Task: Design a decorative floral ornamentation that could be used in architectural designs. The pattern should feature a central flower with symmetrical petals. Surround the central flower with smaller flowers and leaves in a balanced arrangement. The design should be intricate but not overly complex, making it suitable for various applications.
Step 1047:
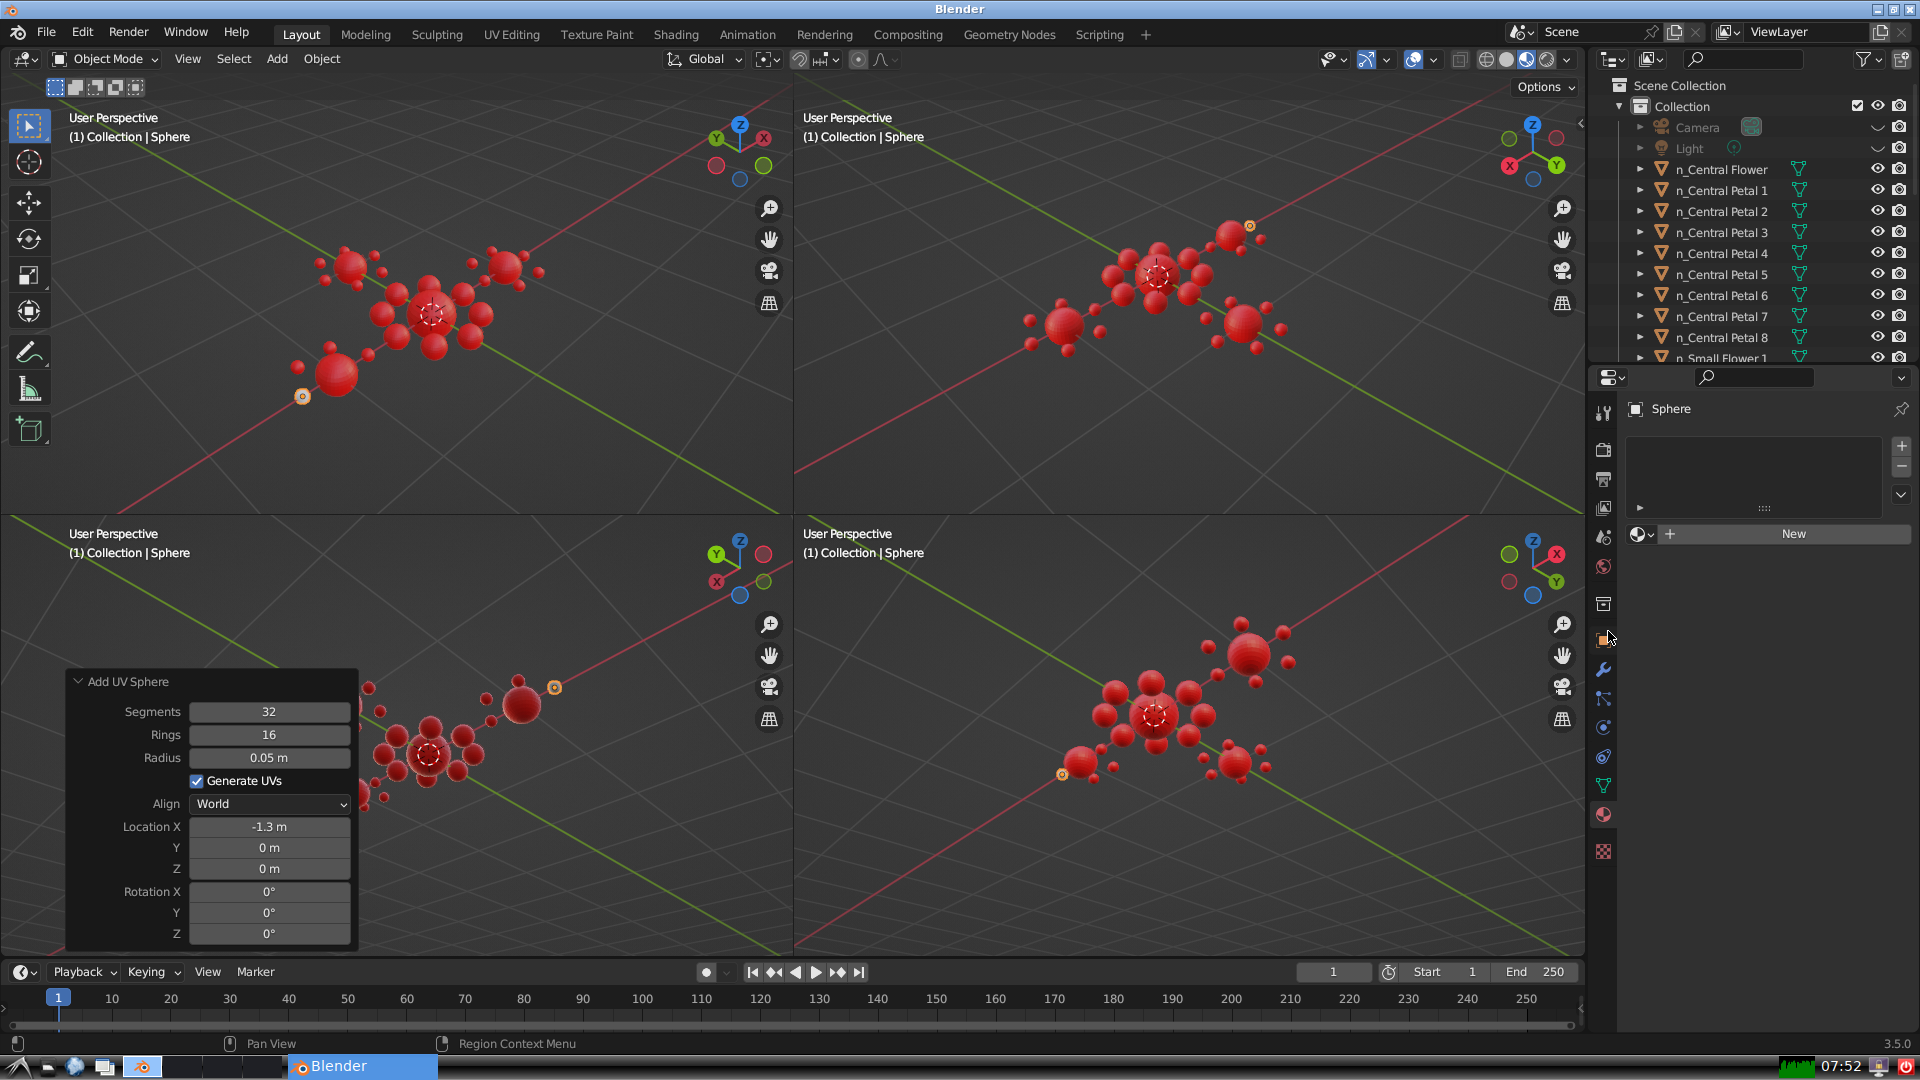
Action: click: no